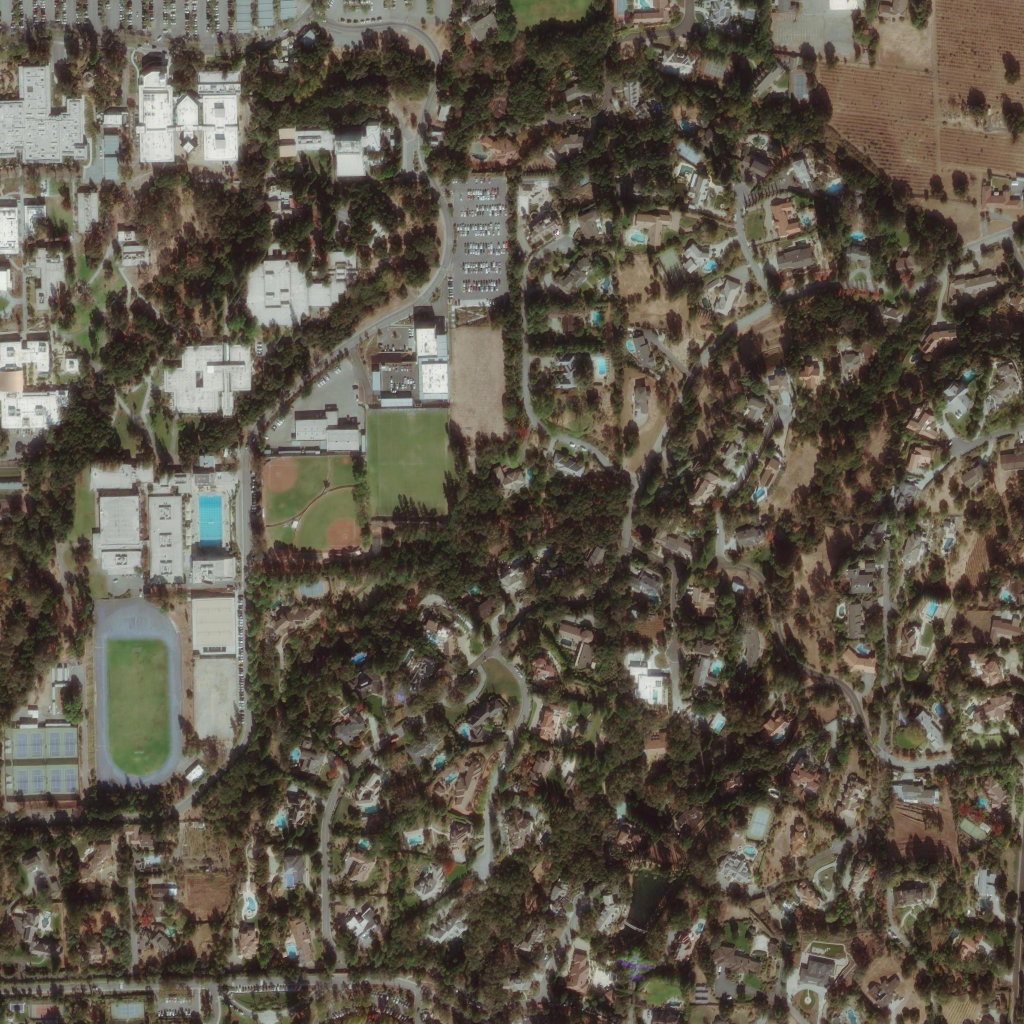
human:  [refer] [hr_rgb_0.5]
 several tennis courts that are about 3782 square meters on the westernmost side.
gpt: <box>[[1, 71, 7, 77, 0]]</box>

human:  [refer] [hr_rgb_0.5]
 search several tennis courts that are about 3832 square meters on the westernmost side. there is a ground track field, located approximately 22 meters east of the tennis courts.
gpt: <box>[[1, 71, 7, 77, 0]]</box>

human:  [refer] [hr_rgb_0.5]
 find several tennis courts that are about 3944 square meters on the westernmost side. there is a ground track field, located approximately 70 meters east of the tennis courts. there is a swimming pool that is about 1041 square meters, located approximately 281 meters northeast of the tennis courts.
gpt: <box>[[0, 71, 7, 77, 0]]</box>